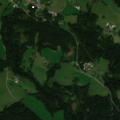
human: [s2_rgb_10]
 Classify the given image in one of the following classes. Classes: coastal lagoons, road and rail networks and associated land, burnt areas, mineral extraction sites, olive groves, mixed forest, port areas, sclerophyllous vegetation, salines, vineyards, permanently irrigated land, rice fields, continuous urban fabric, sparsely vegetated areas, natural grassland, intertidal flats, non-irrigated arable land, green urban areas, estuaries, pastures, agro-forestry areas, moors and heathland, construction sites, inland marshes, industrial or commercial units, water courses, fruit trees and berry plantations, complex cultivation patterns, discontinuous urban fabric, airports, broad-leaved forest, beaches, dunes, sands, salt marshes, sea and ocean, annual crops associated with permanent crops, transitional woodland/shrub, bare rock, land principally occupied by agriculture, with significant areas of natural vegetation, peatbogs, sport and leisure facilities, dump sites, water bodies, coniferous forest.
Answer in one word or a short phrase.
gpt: discontinuous urban fabric, pastures, coniferous forest, mixed forest